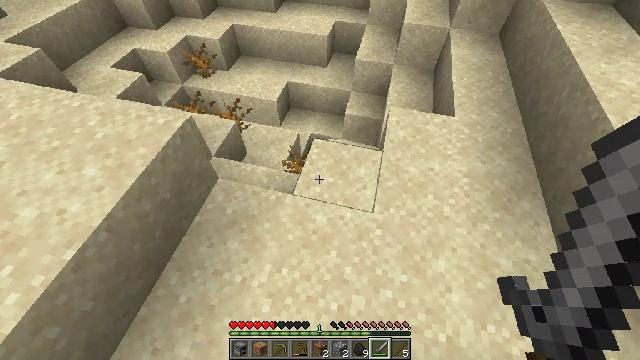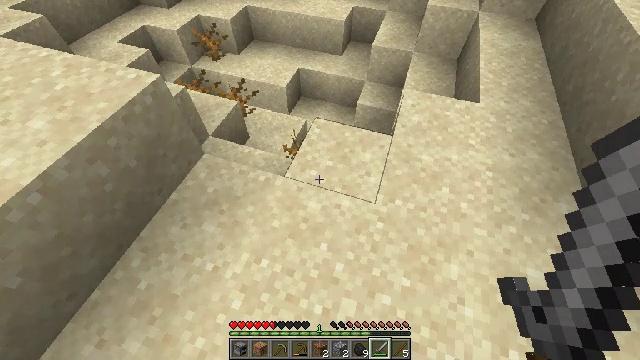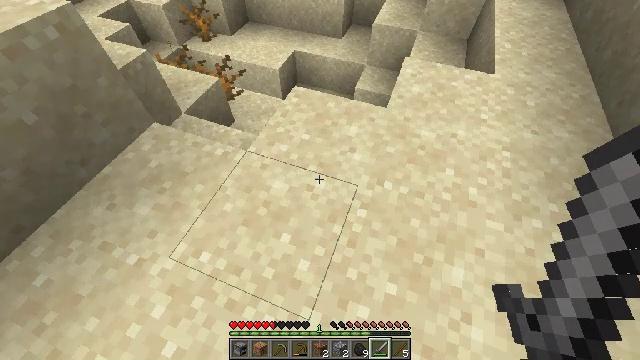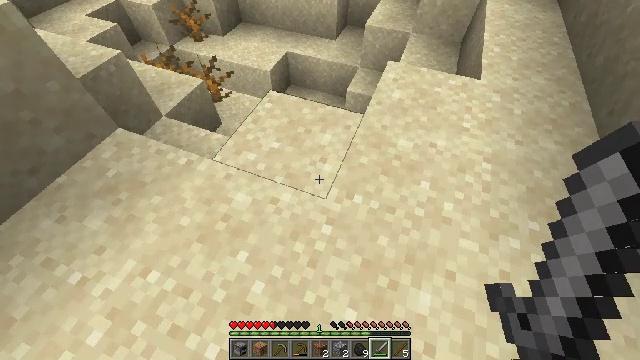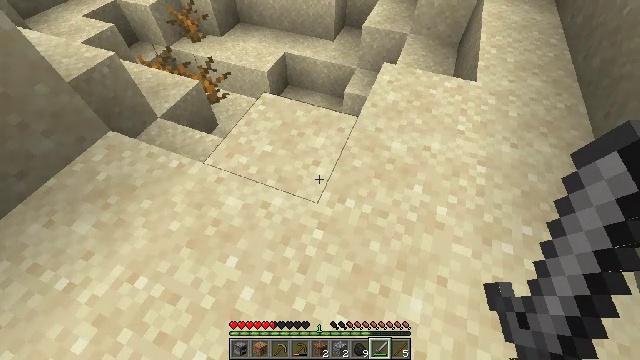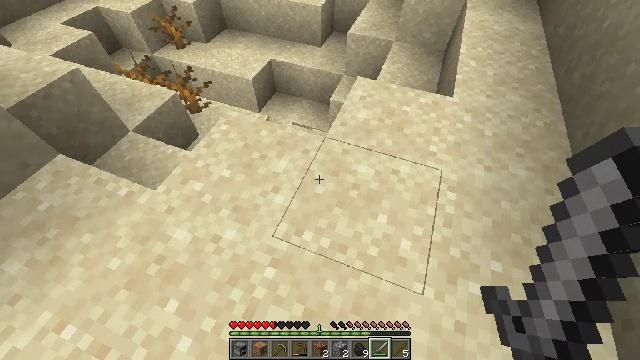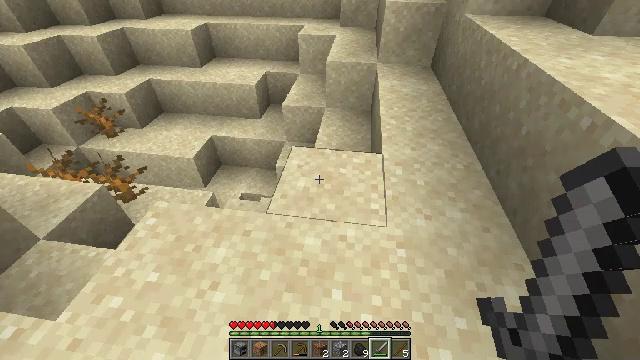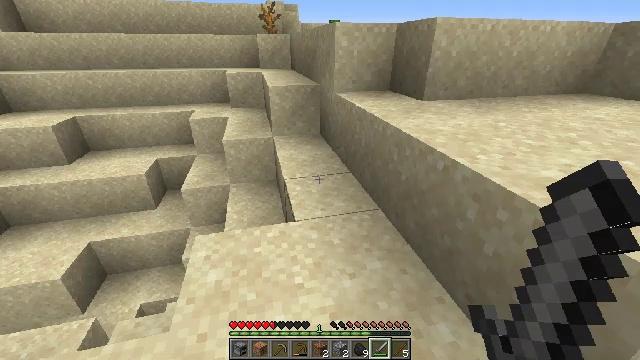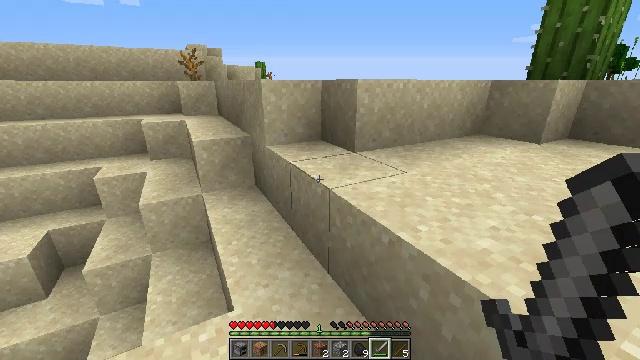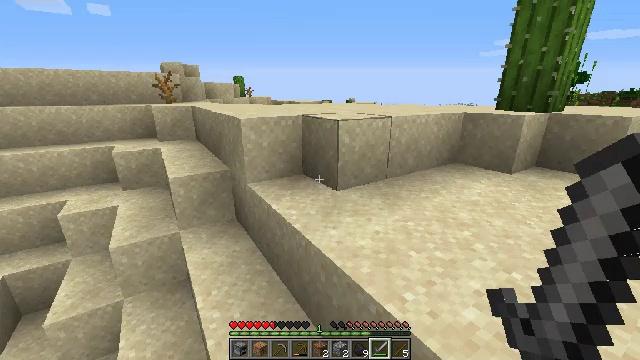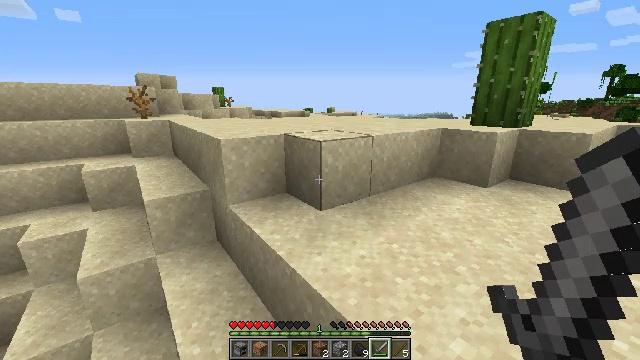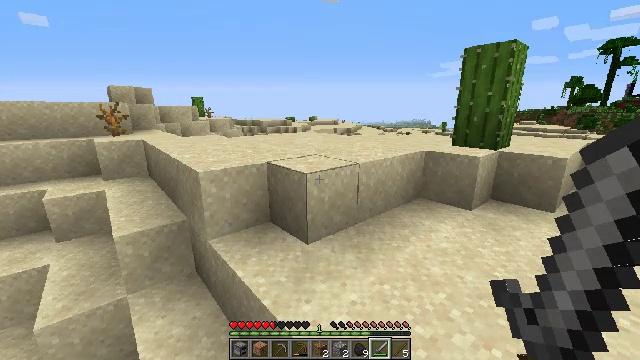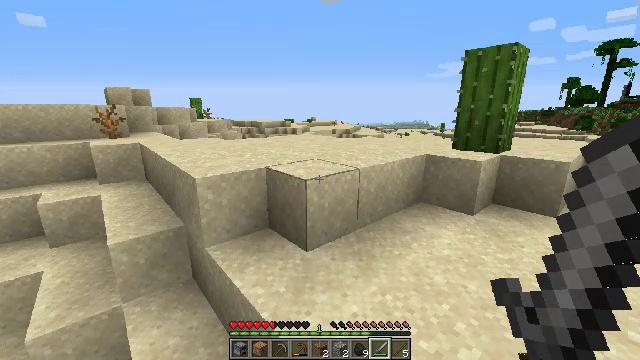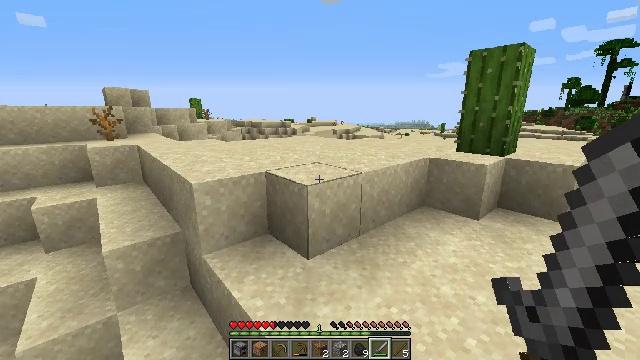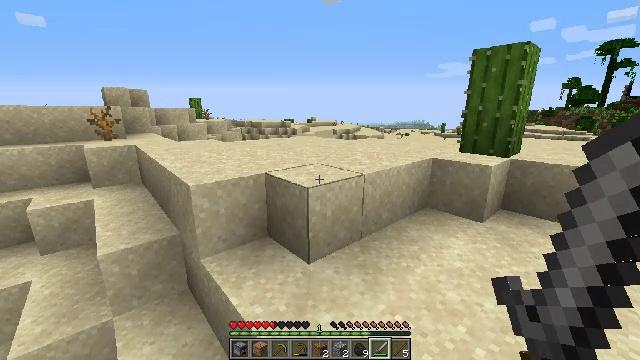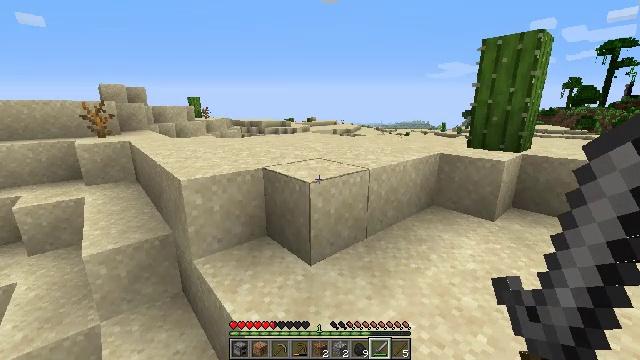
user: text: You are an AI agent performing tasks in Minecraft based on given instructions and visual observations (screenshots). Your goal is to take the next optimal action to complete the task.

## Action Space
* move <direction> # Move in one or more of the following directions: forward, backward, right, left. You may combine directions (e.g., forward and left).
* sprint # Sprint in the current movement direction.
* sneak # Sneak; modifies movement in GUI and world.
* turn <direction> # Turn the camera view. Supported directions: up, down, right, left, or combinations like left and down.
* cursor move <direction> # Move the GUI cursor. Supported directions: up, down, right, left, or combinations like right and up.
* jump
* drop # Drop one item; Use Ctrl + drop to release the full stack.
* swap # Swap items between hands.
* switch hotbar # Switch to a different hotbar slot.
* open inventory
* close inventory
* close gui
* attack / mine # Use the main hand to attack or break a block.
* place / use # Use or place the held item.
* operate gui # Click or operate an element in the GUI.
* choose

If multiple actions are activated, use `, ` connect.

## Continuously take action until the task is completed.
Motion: motion action
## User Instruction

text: Get cactus from the sandy areas.
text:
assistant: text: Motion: move forward and move right, turn left, jump
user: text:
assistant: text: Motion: move forward and move right, turn left, jump
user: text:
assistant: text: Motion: move forward and move right
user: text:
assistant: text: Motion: move forward and move right
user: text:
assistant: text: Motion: move forward and move right
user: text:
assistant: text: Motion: move forward and move right, turn right and up
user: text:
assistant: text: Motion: move forward, turn right and up
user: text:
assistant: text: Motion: move forward, turn right and up, jump
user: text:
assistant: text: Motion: move forward, turn right and up, jump
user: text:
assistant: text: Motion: move forward, turn right and up, jump
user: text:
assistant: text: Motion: move forward, turn right and up, jump
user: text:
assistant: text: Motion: move forward, jump
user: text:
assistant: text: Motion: move forward, jump
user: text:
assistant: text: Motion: move forward, jump
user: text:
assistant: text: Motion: move forward, jump
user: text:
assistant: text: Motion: move forward, turn left, jump
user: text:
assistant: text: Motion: move forward, turn left, jump
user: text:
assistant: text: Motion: move forward, turn left and down, jump
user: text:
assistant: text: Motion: move forward, turn left and down, jump
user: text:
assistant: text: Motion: move forward, jump
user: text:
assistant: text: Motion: move forward, jump
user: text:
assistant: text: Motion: move forward, jump
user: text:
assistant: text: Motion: move forward, jump
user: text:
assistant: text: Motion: move forward, jump
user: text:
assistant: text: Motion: move forward, jump
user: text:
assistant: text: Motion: move forward, jump
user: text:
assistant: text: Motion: move forward, jump
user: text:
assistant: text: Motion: move forward, jump
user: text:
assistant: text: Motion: move forward, jump
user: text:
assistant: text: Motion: move forward, jump